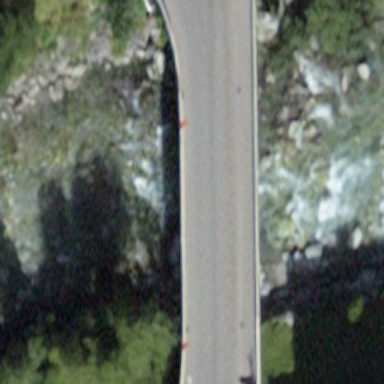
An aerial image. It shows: Bridge with beam structure.